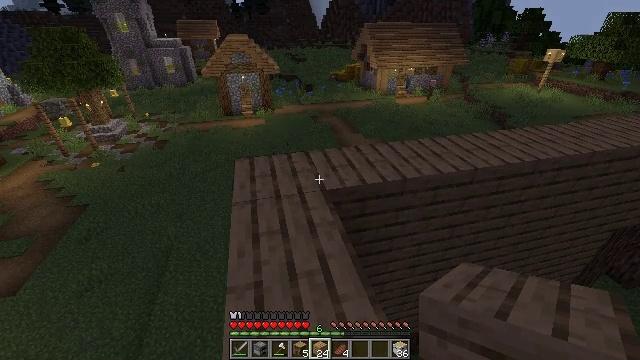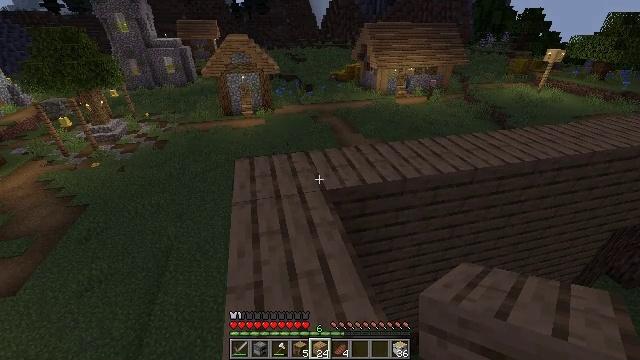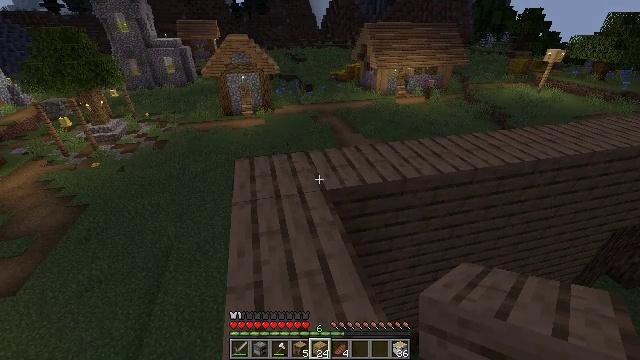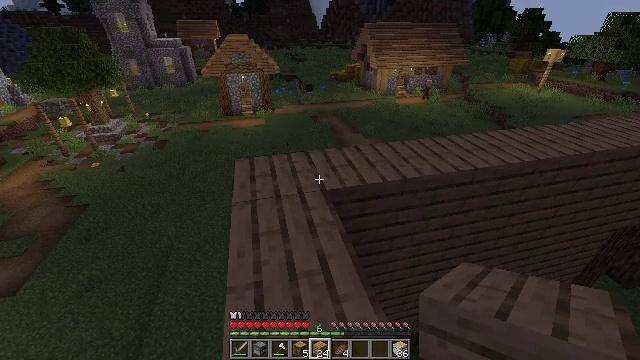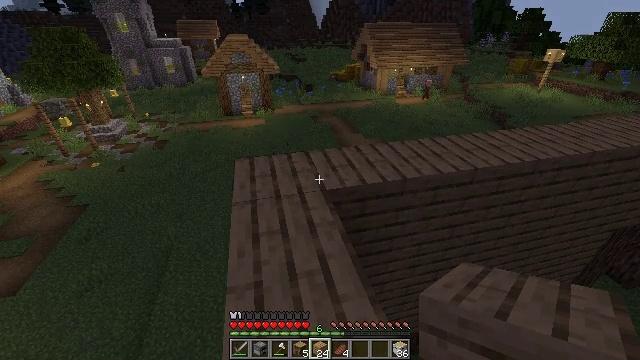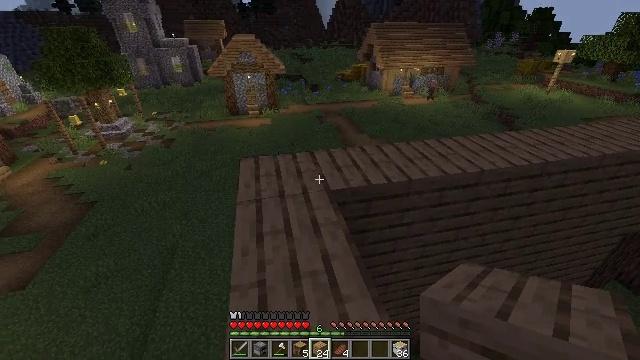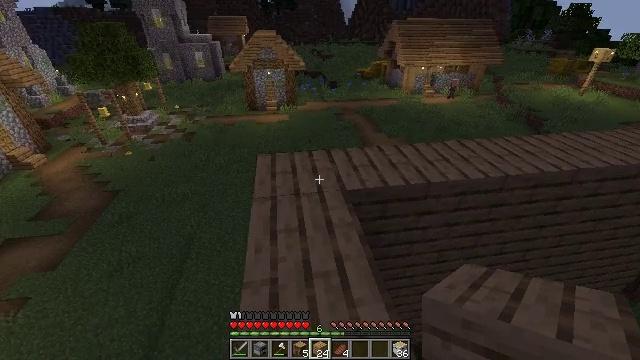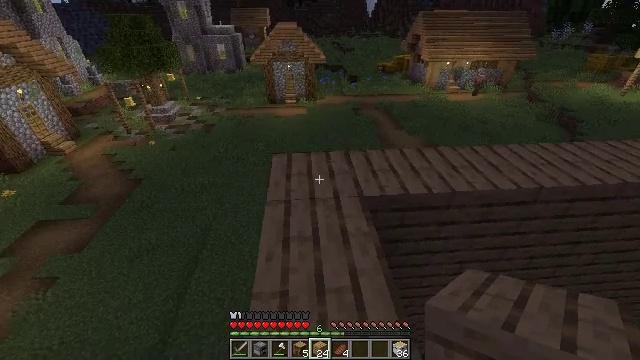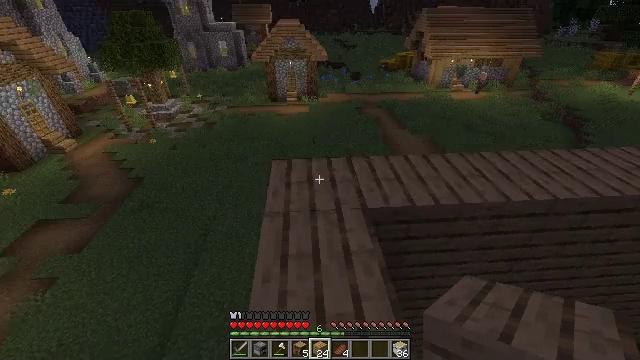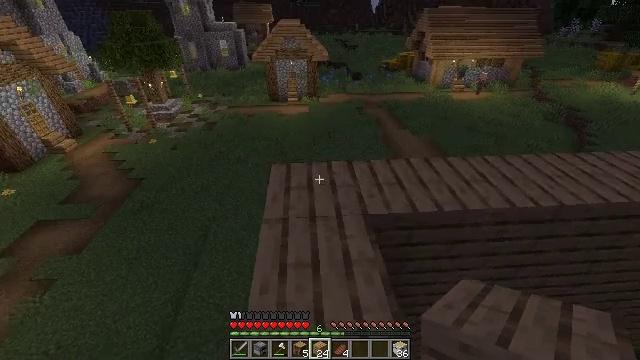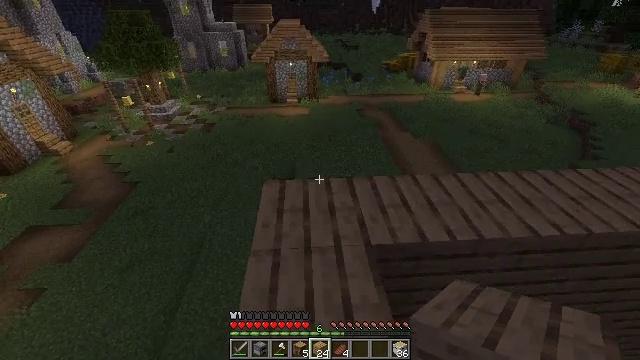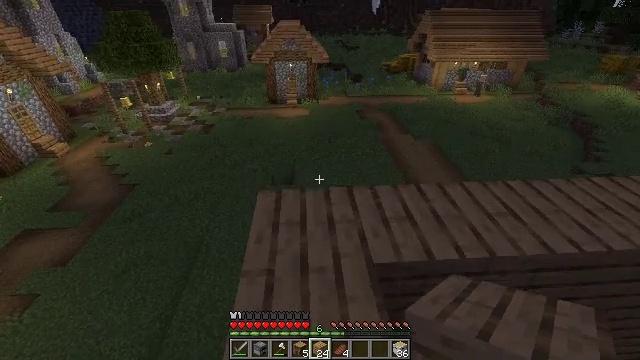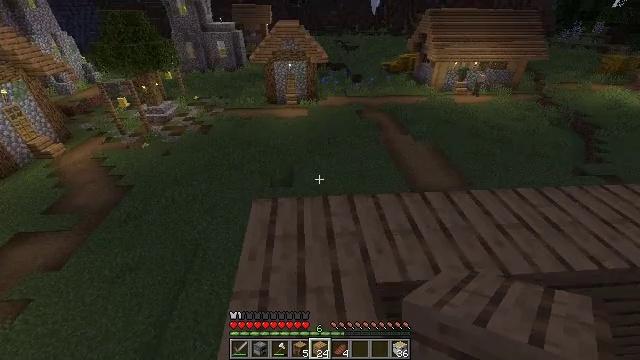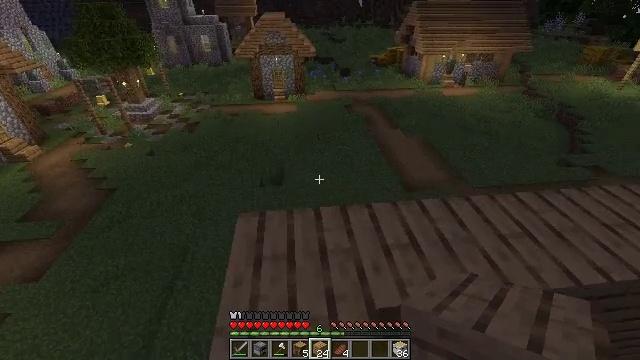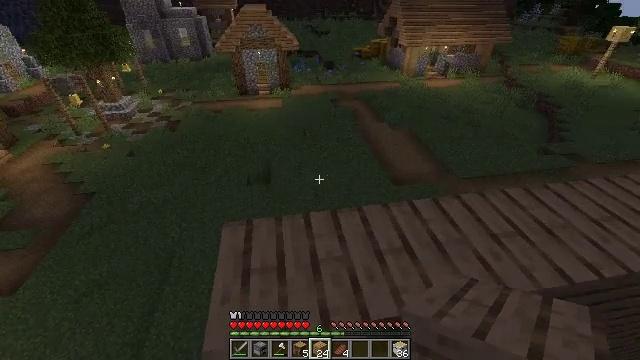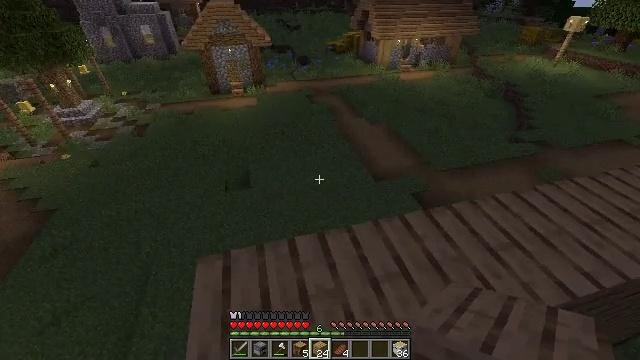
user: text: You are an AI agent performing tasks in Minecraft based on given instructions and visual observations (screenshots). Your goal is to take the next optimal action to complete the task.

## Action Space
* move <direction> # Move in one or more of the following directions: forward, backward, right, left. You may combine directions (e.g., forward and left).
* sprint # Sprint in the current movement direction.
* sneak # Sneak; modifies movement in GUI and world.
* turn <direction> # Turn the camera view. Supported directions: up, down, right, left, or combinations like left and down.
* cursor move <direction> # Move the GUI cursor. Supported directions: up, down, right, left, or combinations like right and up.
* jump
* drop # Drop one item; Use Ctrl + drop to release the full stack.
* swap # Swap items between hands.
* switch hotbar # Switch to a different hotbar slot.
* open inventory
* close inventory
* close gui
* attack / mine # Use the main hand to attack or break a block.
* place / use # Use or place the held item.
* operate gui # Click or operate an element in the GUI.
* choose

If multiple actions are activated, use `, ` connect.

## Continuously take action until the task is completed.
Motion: motion action
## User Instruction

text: Make six sticks into a ladder in the crafting table.
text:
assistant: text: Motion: no_op
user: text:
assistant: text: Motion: no_op
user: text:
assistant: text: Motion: no_op
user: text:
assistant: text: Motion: no_op
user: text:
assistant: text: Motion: turn left
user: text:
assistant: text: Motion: move forward, turn left
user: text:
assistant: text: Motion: move forward, turn left and down
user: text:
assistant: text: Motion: move forward
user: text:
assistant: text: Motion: move forward
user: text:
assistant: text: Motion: move forward
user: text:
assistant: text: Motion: move forward
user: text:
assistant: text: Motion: move forward
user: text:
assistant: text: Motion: move forward, turn right and down
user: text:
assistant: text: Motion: move forward, turn right and down
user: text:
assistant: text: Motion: move forward, turn right
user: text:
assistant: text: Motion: move forward, turn right
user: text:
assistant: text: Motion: turn right
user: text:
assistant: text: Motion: turn right
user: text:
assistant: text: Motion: turn right
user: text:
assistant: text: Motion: turn right
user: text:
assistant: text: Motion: turn right
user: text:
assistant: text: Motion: turn right
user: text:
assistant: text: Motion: turn right
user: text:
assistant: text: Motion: turn right
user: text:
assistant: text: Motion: turn right
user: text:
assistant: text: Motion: turn right
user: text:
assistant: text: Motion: move forward
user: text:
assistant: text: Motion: move forward, turn right
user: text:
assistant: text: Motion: move forward, turn right
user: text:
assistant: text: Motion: move forward, turn right